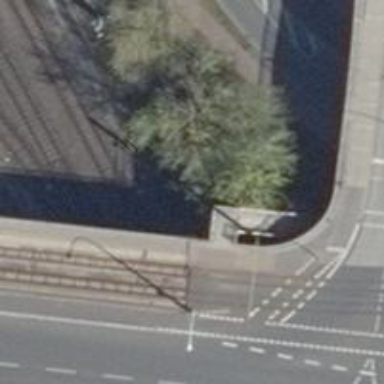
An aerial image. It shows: Railway switch with the turnout on the right side.